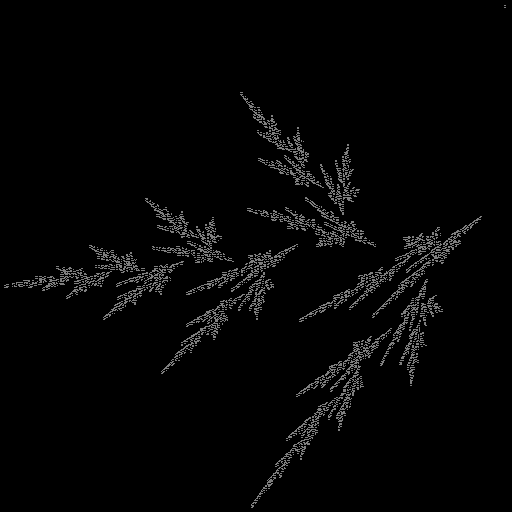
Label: bud